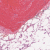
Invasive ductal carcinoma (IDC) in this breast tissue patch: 0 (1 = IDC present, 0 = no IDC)